Question: I remember in Delphi 7, when you placed a component, a window would pop up allowing you to change the name of the component, like this

Is there a way I can enable this in Delphi 2010?
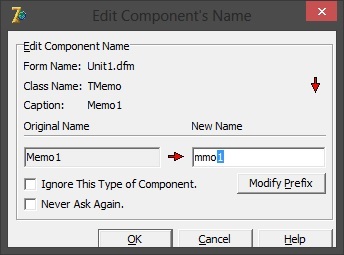
Answer: That functionality is not built in to Delphi. It is a third-party dialog provided by <URL> package.